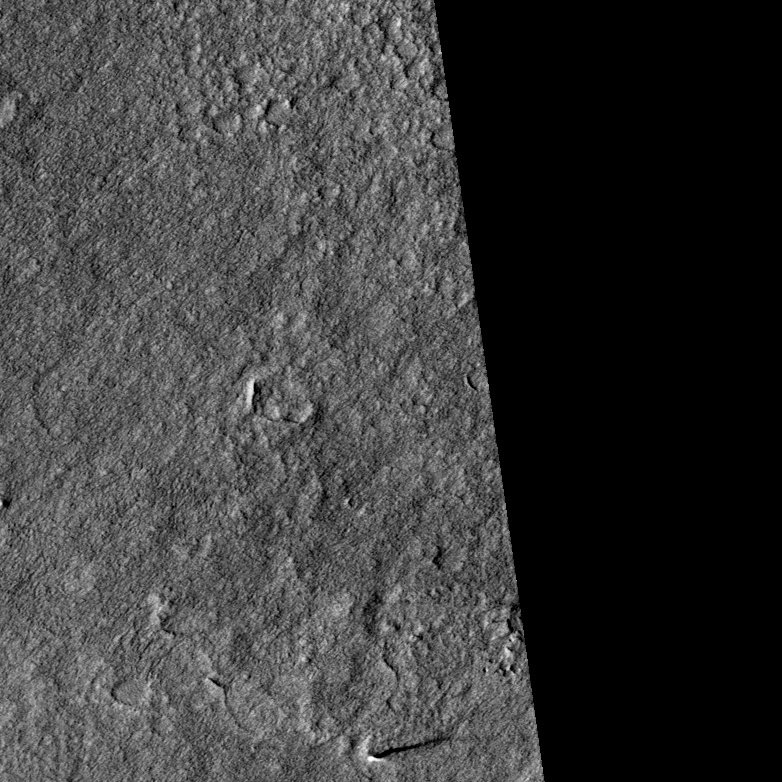
Label: dustdevil